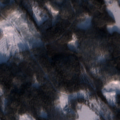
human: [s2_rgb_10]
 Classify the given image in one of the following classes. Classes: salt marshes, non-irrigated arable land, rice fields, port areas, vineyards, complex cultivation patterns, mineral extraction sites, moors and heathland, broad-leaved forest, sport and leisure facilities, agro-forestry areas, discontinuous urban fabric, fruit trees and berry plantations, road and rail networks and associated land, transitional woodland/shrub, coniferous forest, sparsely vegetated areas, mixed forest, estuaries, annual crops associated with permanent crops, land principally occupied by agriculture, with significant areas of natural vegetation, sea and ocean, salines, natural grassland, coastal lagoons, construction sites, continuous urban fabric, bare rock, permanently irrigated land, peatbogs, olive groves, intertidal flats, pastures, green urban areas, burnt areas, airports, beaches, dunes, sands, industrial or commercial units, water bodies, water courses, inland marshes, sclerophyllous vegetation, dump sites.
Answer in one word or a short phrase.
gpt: coniferous forest, mixed forest